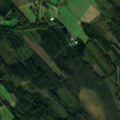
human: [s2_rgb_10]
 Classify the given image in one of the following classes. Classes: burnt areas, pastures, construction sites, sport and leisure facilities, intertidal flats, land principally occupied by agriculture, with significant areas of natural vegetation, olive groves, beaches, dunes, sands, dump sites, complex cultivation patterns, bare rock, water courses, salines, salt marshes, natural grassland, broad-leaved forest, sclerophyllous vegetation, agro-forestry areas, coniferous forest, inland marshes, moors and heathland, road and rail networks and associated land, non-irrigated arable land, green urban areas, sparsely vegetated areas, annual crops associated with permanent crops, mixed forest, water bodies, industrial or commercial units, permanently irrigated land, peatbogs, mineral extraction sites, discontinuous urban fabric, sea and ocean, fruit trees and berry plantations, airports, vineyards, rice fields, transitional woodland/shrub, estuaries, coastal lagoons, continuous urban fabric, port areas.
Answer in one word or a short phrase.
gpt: non-irrigated arable land, land principally occupied by agriculture, with significant areas of natural vegetation, coniferous forest, mixed forest, transitional woodland/shrub